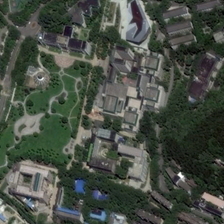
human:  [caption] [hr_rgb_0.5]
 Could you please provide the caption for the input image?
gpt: many buildings and green trees are in a school .

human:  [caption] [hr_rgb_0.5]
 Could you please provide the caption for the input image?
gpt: many buildings and green trees are in a school .

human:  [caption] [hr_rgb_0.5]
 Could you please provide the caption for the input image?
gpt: many buildings and green trees are in a school .

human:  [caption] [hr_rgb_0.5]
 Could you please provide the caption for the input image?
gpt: many buildings and green trees are in a school .

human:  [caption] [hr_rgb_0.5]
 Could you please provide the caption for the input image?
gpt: many buildings and green trees are in a school .